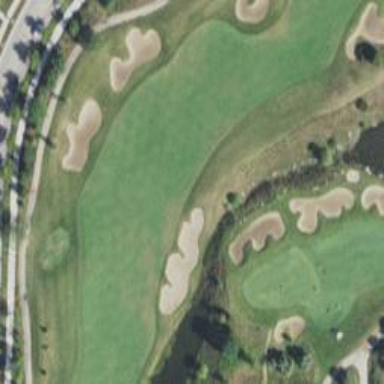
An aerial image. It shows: Golf fairway surrounded by grass.